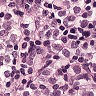
Metastatic tissue present: yes